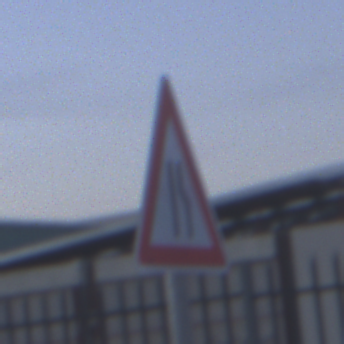
Verkehrszeichen: EinseitigVerengteFahrbahnRechts
Umgebung: Outdoor, Suburban
Tageszeit: SunriseSunset
Wetter: PartlyCloudy
Licht: Natural
Jahreszeit: NotSpecified
Kontrast: LowContrast